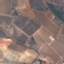
Land use / land cover: PermanentCrop